Question: I start learn android development, and I can't figure out how to add library to project. I use Android Studio. I create new project, and I don't have Project Settings in Project Structure.
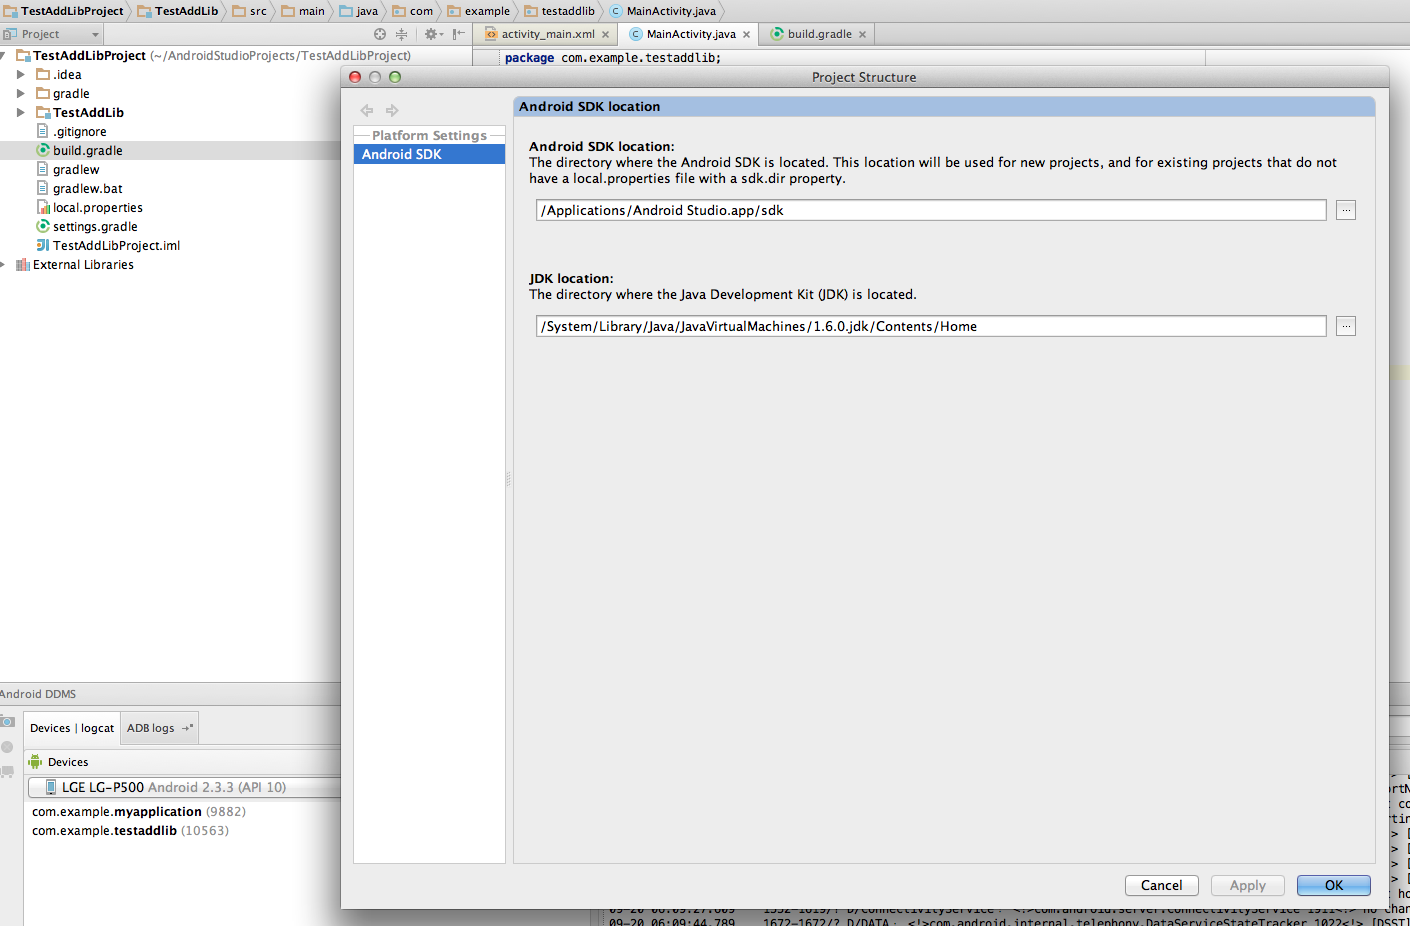
Answer: Right click on your Package name in the Project window and select "Open Module Settings." That should bring up the settings window you're looking for.
Personally, I haven't had any luck what so ever with the Gradle documentation so I've just been importing and creating different projects and trying to figure out how things are set up. I'm sure there is probably some better documentation for it out there somewhere, but I haven't been able to find it yet.
<URL>